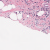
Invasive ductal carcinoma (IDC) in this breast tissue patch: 1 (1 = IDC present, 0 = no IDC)